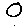
Label: circle